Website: walmart
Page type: billing-address
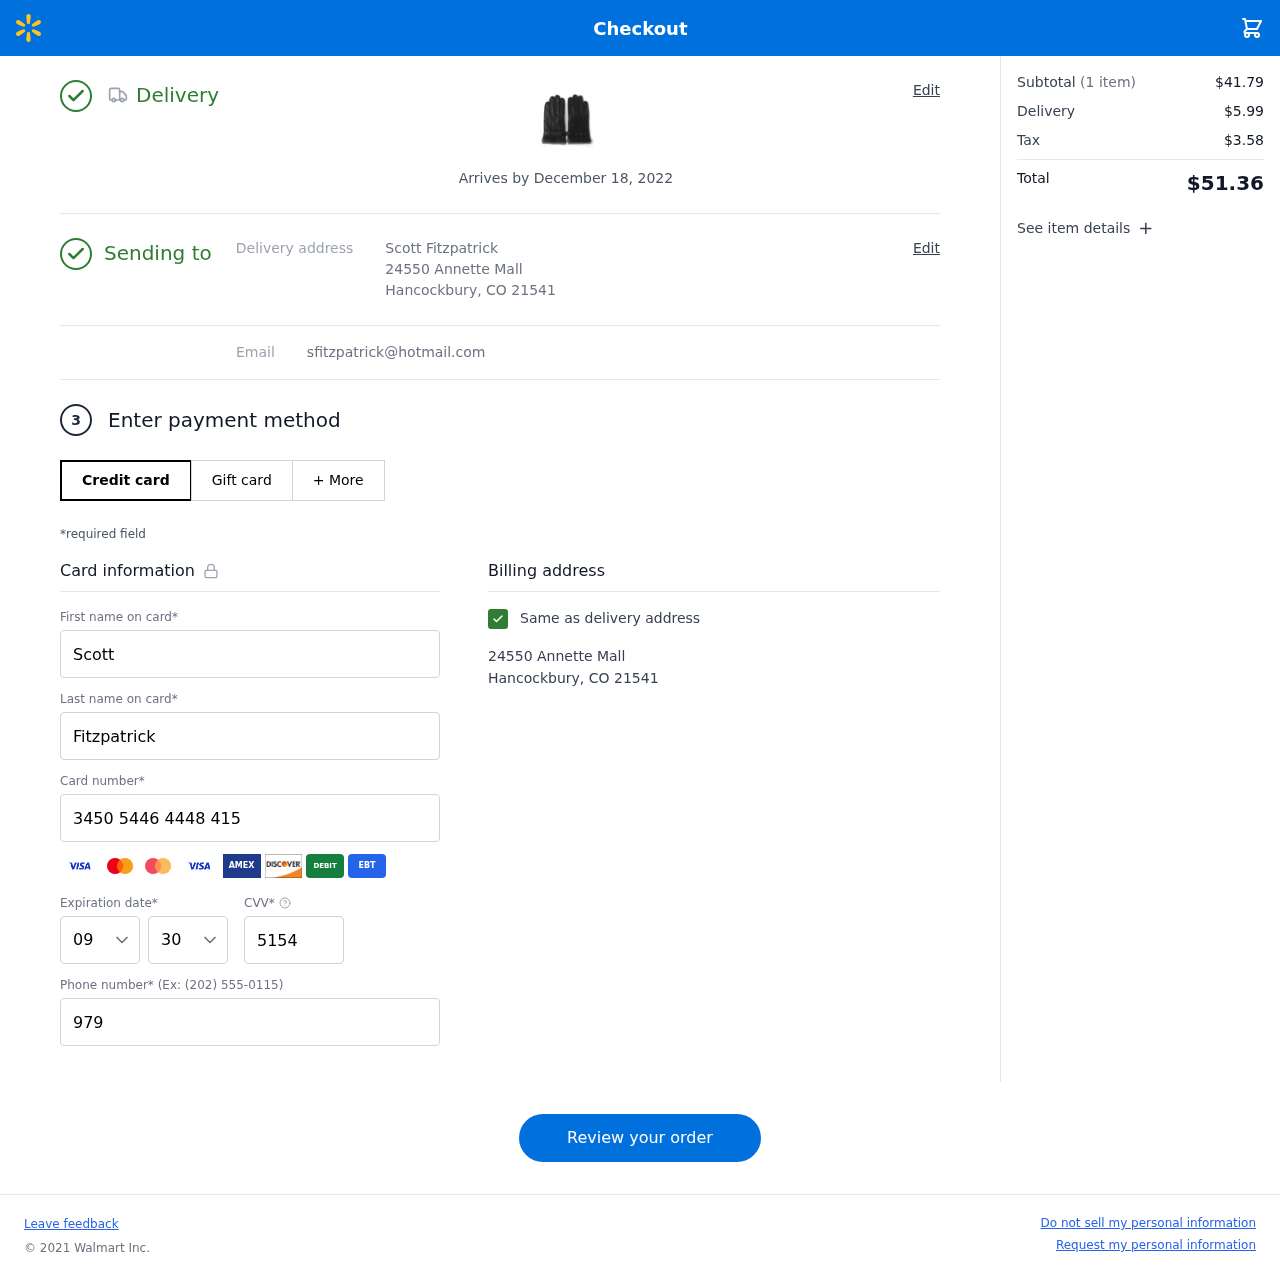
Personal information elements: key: PII_CARD_CVV
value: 5154
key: PII_CARD_EXPIRY_MONTH
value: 09
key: PII_CARD_EXPIRY_YEAR
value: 30
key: PII_CARD_NUMBER
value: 3450 5446 4448 415
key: PII_EMAIL
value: sfitzpatrick@hotmail.com
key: PII_FIRSTNAME
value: Scott
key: PII_FULLNAME
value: Scott Fitzpatrick
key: PII_LASTNAME
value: Fitzpatrick
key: PII_PHONE
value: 9792879508
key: PII_STREET
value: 24550 Annette Mall
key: PII_CITY_STATE_ZIP
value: Hancockbury, CO 21541
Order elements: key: ORDER_DELIVERY_DATE
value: Arrives by December 18, 2022
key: ORDER_NUM_ITEMS
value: (1 item)
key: ORDER_SUBTOTAL
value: $41.79
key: ORDER_SHIPPING_COST
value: $5.99
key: ORDER_TAX
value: $3.58
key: ORDER_TOTAL
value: $51.36